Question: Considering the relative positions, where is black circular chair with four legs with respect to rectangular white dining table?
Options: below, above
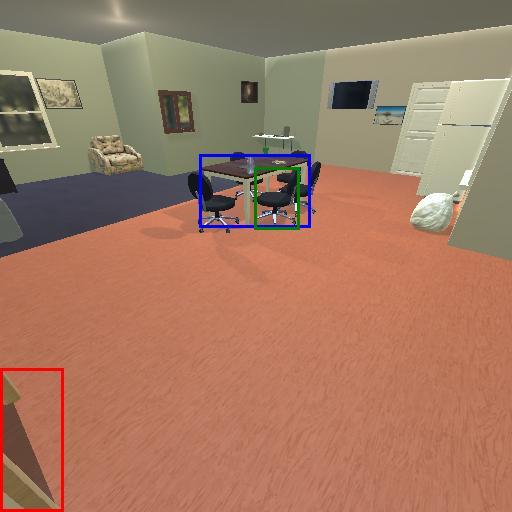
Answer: below